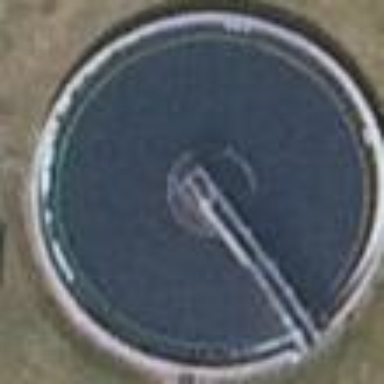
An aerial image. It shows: Image of wastewater.